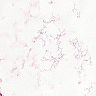
Metastatic tissue present: yes